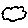
Label: cloud